Question: What is the best way to change the HTML inside an ng-repeat, according to it's current index? I want to output two divs that fill the container vertically, and the third div will fill half, on top of the fourth div which fills another half. Repeat for the next elements. Example in the following image:

I thought of incrementing my '$index' in the 'ng-repeat' by doing '{{$index = $index + 1}}', evaluating the '$index' inside an ng-if to see if it is the desired value. But I am unable to increment the index that way (when I print it, it shows as 33, 34, 35... etc). Thanks in advance.
EDIT:
As it stands, I forgot to add a small detail. The number 3 and 4, or 7 and 8 need to be printed in the same ng-repeat. This is a carousel (slick-js) and those half-divs need to be in the same "slide" in the carousel. The only way is printing them at the same time, that is, both '$index' and '$index+1', otherwise they are treated as different slideshows.
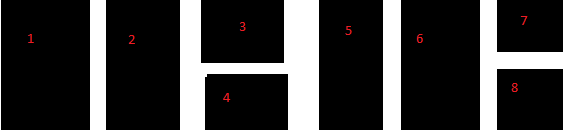
Answer: Here is a working <URL>
You can use this syntax :
'''
<div ng-repeat="div in divs" ng-class="{'up' : $index % 4 === 3, 'down': $index % 4 === 2}">{{div}} = {{$index}}</div>
'''
Grouping by 4 elements ng-class will add the class 'up' on each 3rd and 'down' on each 4th
EDIT :
What about using a new array with all your slide like this :
'''
//you'll need to build it
$scope.slideArray = [1,2,[3,4],5,6,7];
'''
and displaying it like this :
'''
<div ng-repeat="slide in slideArray">
<div ng-repeat="subSlide in slide">
{{subSlide}}
</div>
</div>
'''
Using some good CSS and adpating this to your need should do the trick